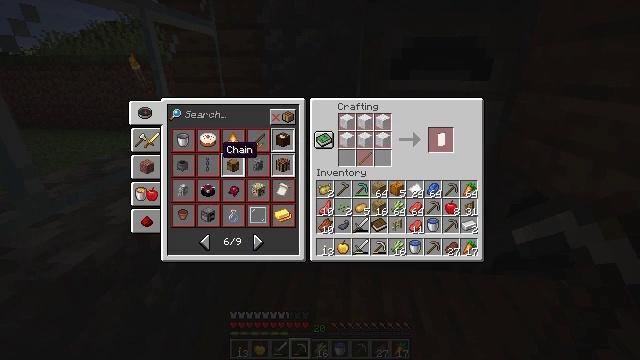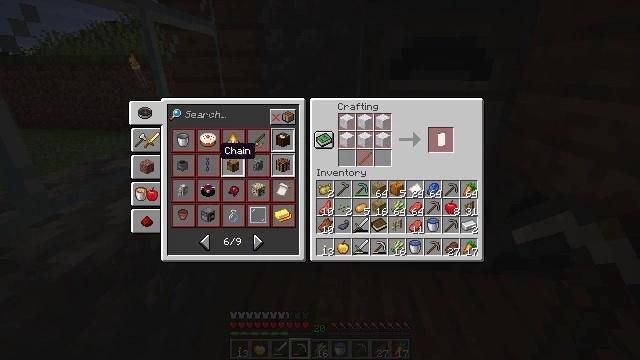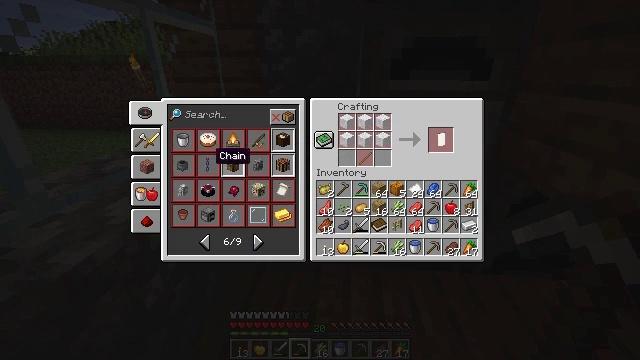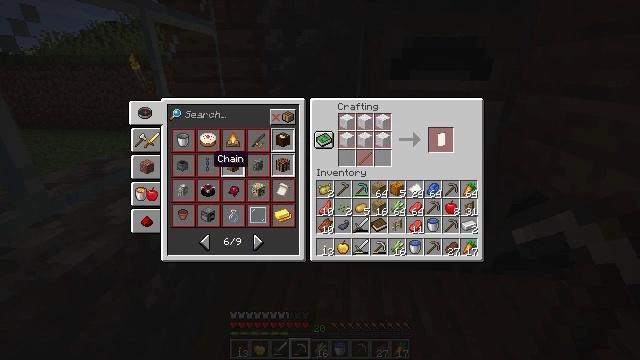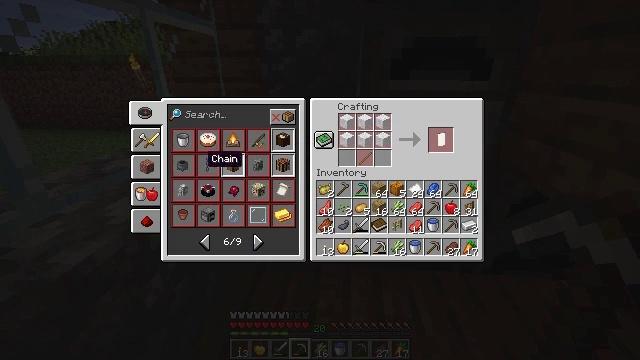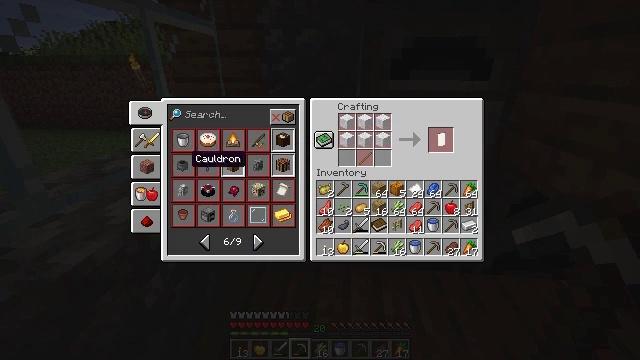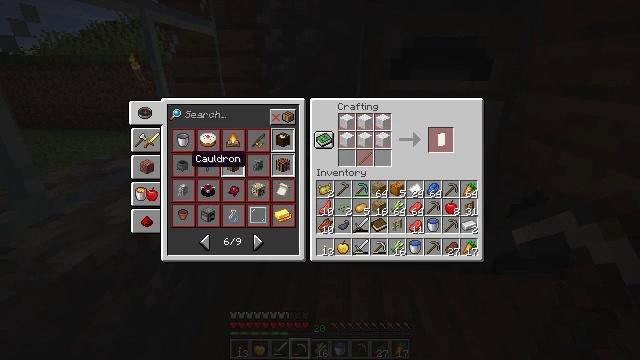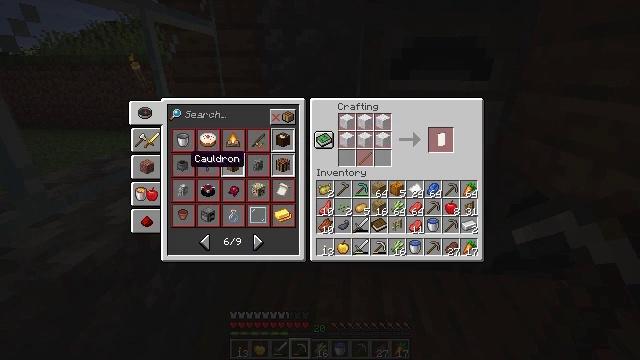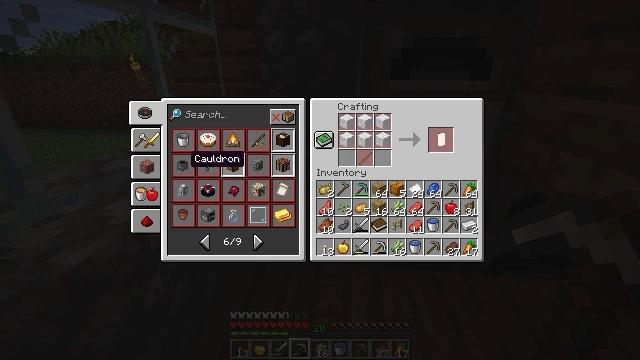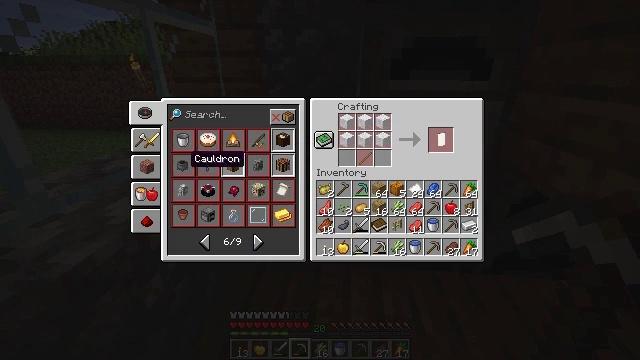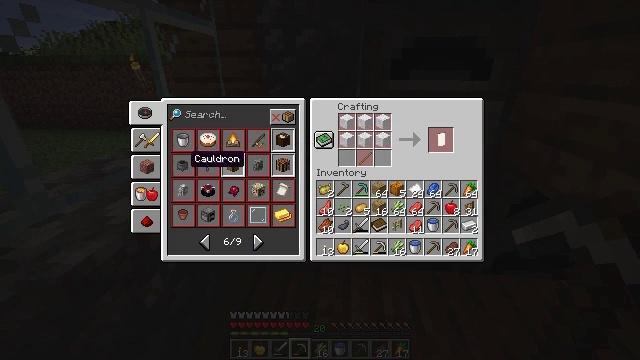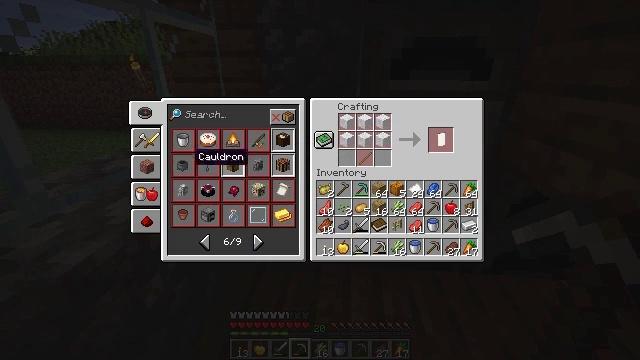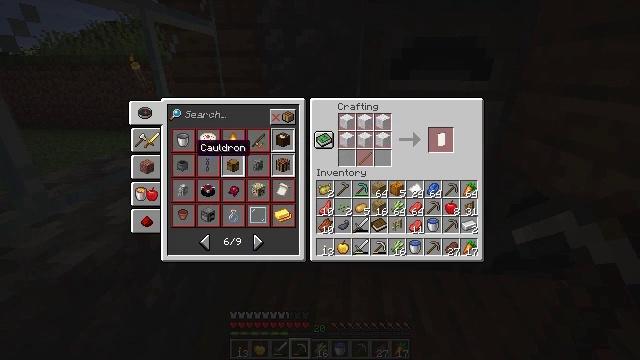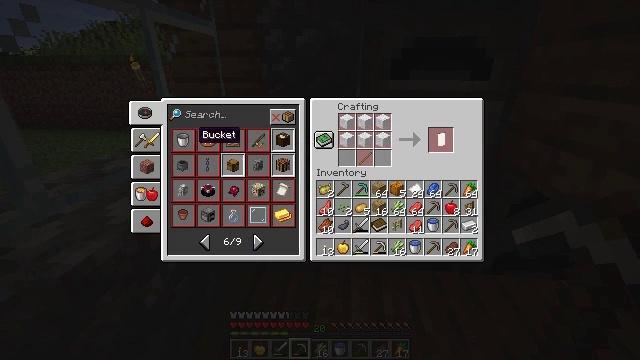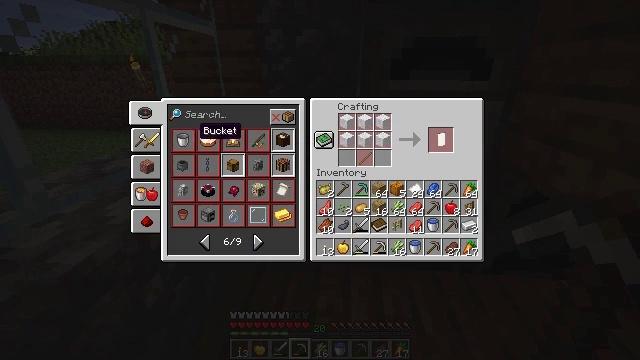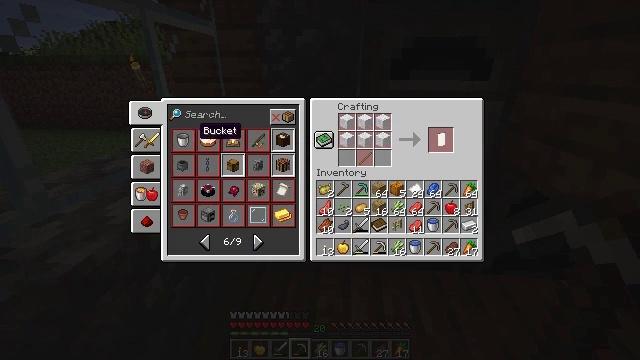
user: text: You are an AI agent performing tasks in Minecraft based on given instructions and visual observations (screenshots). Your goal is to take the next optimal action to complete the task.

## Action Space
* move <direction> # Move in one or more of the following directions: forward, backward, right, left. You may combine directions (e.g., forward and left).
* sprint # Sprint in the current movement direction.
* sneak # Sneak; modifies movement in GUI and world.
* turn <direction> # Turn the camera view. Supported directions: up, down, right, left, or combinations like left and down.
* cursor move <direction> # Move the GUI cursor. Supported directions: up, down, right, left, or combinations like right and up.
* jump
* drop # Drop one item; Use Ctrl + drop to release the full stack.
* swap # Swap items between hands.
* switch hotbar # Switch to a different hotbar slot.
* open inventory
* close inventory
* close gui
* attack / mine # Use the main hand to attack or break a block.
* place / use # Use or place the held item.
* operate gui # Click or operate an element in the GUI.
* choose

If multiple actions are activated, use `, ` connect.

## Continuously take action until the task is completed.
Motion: motion action
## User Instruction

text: Combine paper and wooden planks to get a cartography table.
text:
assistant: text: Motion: no_op
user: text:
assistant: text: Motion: no_op
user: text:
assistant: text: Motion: no_op
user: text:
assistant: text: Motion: no_op
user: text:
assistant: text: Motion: cursor move left
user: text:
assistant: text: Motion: no_op
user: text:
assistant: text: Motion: no_op
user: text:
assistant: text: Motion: no_op
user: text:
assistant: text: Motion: no_op
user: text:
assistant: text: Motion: no_op
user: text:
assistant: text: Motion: no_op
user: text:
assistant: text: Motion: cursor move up
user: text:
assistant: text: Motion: cursor move up
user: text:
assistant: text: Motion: no_op
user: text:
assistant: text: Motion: no_op
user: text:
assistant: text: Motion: no_op
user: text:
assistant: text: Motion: no_op
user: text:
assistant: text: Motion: no_op
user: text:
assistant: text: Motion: cursor move right
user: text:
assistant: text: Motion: no_op
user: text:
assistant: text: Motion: cursor move right
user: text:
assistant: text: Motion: cursor move right
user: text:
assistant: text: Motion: cursor move right
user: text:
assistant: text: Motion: cursor move right
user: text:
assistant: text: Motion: no_op
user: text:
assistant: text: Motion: no_op
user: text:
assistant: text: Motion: no_op
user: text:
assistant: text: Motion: no_op
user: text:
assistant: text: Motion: cursor move left
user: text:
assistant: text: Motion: cursor move left